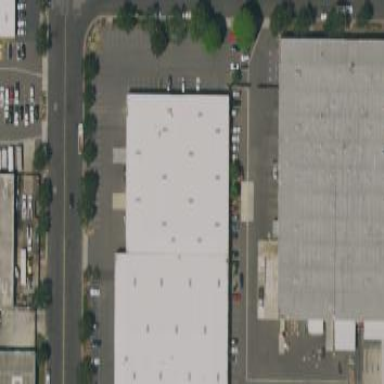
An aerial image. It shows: Industrial building.